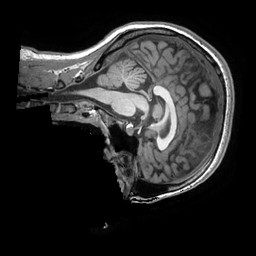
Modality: T1w
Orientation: sagittal
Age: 25
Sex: female
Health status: healthy
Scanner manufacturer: ge